You are looking at the raw vibration waveform of a rotating shaft. Based on the visible evidence, which rotor condition applies: normal, misalignment, unbalance, looseness?
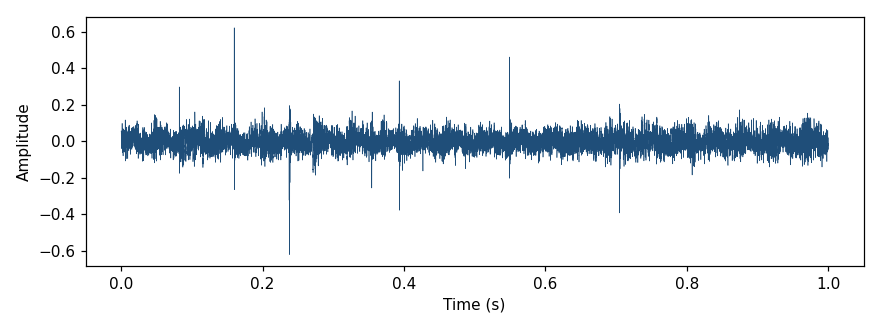
Answer: unbalance